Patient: sex M, age 48
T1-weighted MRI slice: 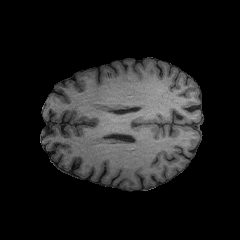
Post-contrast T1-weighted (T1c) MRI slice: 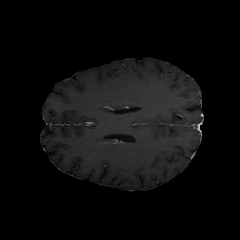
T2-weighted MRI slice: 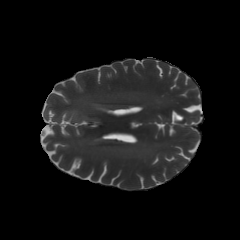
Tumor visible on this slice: no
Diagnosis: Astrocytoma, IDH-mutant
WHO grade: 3